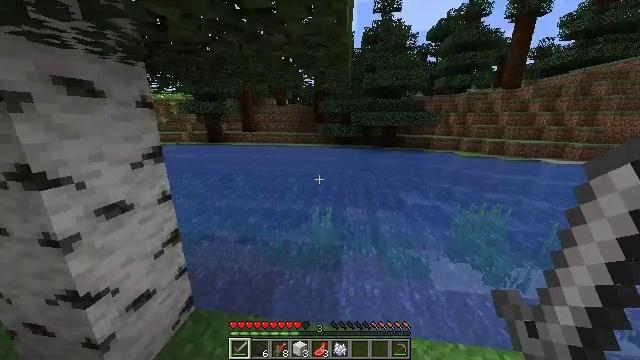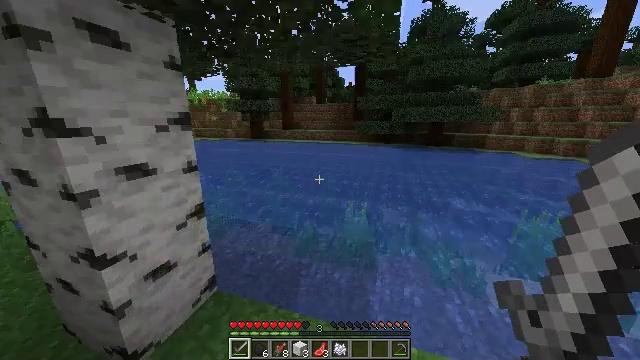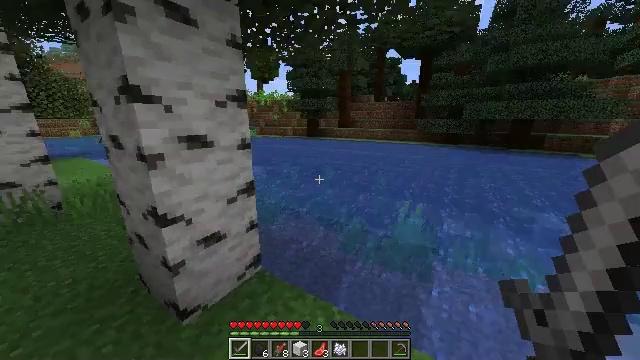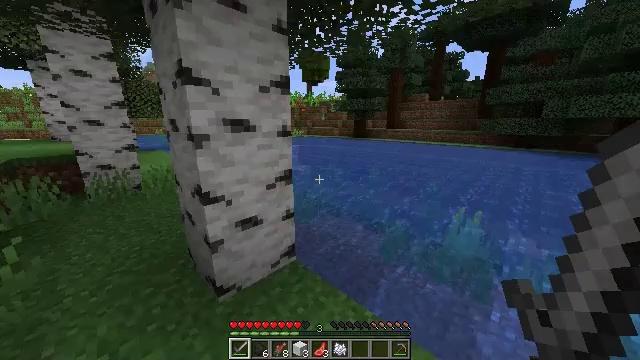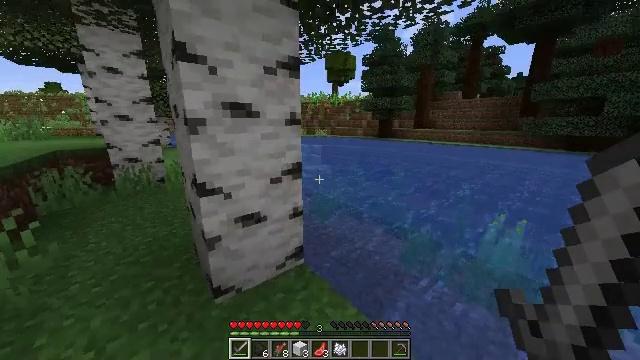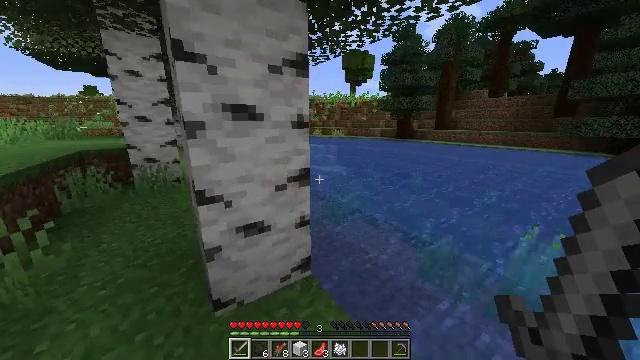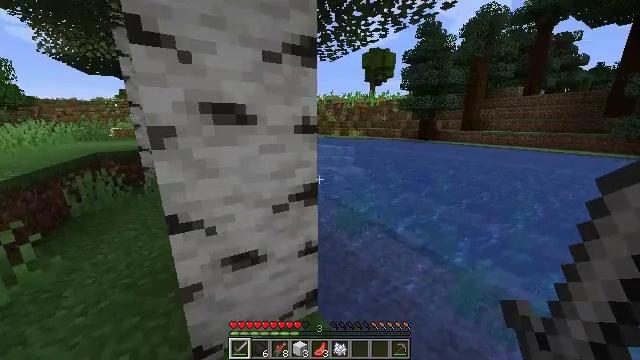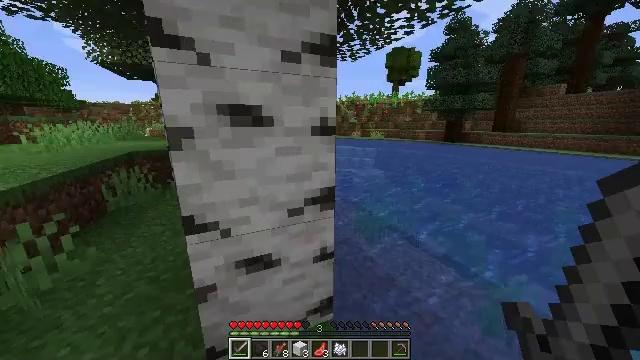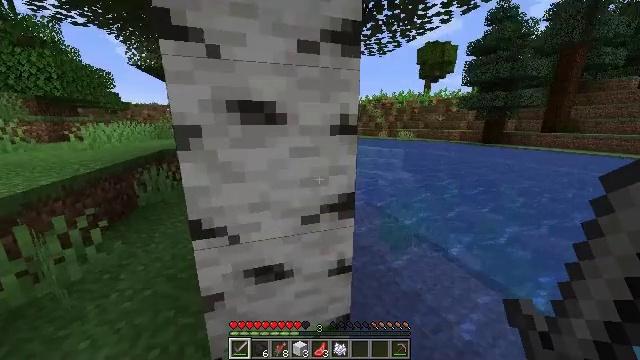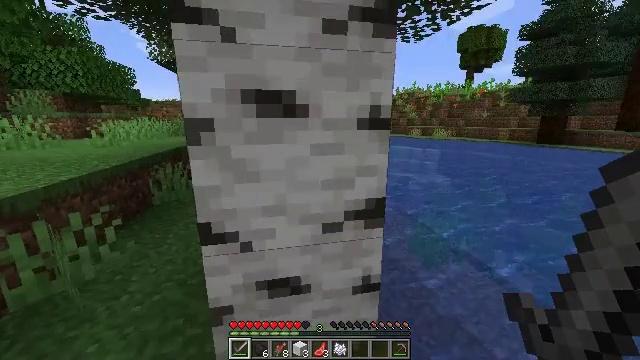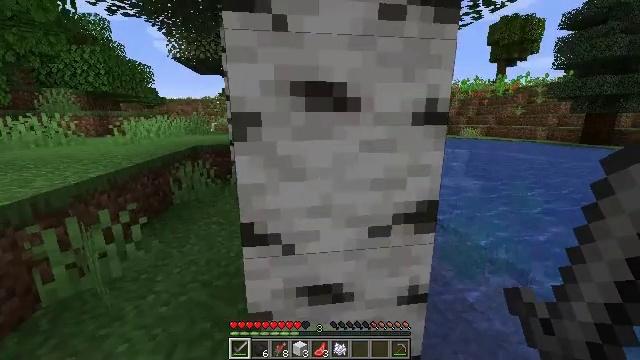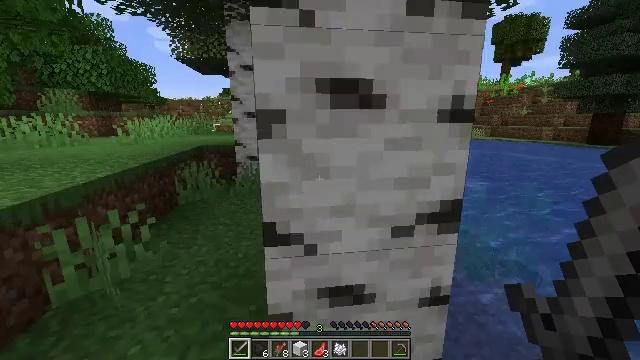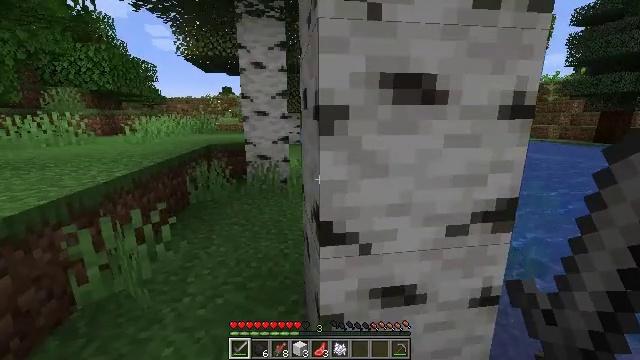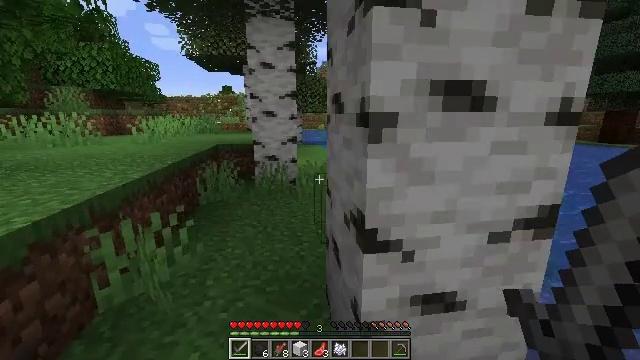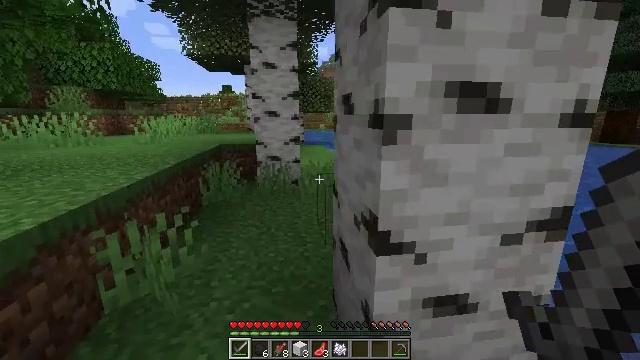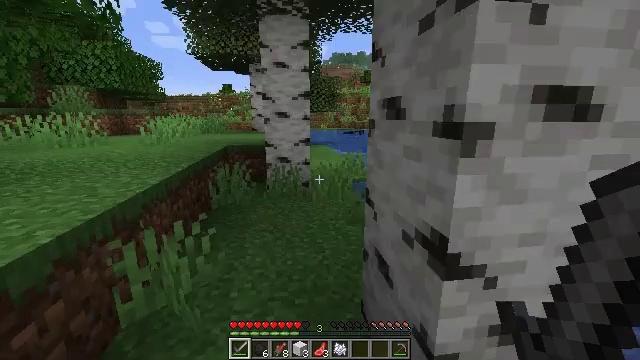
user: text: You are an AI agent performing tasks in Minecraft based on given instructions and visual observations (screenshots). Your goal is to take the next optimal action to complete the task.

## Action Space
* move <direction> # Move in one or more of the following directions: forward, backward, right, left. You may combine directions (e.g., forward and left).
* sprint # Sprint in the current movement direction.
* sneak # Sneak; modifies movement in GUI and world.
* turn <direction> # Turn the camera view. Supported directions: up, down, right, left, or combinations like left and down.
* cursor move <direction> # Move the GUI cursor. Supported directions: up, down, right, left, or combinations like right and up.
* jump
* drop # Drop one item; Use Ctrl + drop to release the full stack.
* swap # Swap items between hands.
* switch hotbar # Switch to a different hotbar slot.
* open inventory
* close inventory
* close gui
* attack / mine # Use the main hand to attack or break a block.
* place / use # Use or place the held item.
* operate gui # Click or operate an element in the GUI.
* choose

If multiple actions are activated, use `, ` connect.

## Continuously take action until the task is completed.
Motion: motion action
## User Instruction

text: Kill aquatic mobs.
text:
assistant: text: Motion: move forward, turn left
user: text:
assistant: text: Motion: move forward, turn left
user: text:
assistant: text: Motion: move forward, turn left
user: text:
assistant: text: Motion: move forward, turn left
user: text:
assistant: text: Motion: move forward, turn left
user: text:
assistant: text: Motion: move forward, turn left
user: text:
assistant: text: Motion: turn left
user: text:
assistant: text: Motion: turn left
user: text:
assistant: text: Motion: move left, turn left
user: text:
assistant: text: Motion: move left, turn left
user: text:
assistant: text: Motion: move left
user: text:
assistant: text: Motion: move left
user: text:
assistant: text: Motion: move left
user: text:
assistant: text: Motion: move forward and move left
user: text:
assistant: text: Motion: move forward and move left
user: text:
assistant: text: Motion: move forward and move left
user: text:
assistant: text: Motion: move forward
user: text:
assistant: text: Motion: no_op
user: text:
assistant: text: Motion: move forward
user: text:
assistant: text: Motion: move forward
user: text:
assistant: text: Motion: move forward
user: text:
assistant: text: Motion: move forward
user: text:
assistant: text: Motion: move forward
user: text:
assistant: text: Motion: move forward, turn right
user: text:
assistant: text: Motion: move forward, turn right
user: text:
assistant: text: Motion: move forward, turn right
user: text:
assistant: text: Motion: move forward, turn right
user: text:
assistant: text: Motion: move forward, turn right
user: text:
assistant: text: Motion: move forward, turn right
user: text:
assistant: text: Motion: move forward